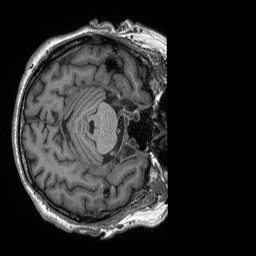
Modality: T1w
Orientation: axial
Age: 74
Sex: male
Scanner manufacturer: siemens
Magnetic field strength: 3 T
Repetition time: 2.4 s
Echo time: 0.00226 s